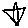
Label: star